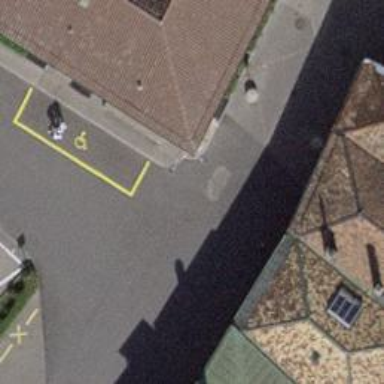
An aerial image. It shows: Asphalt pedestrian road.